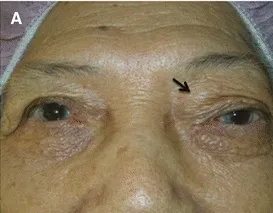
Preoperative photograph shows a palpable mass on left superonasal orbit (a, arrow).
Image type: medical_photograph (other_medical_photograph)